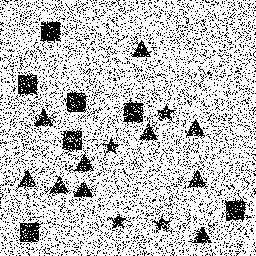
Squares: 7
Triangles: 10
Stars: 4
Total shapes: 21